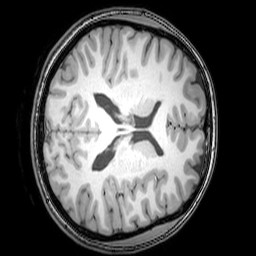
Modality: T1w
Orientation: axial
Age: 20
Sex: female
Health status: healthy
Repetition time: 0.081 s
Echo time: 0.037 s